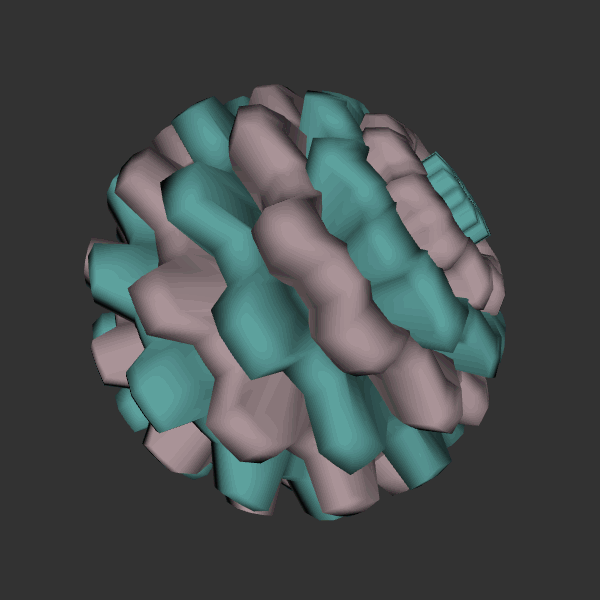
Background: dark